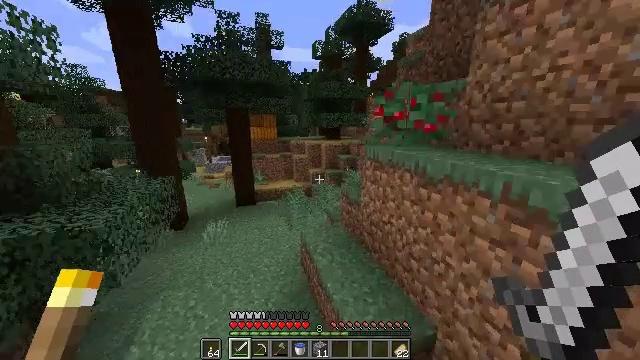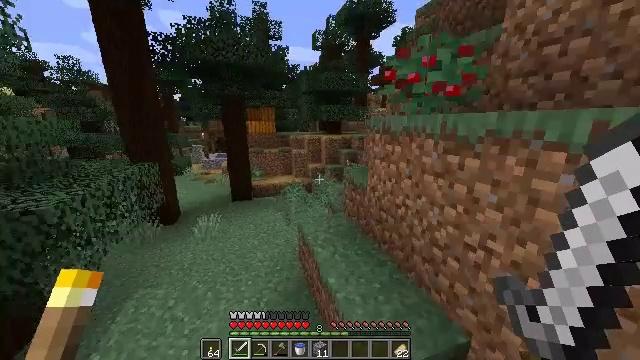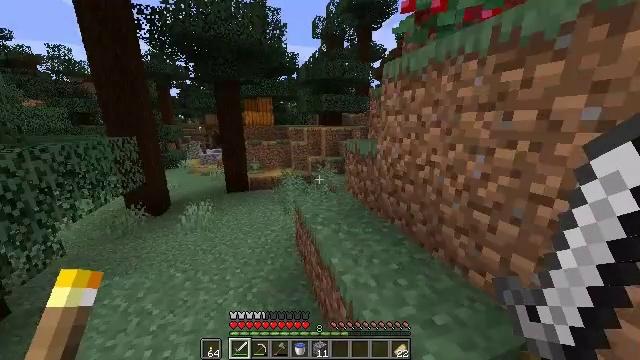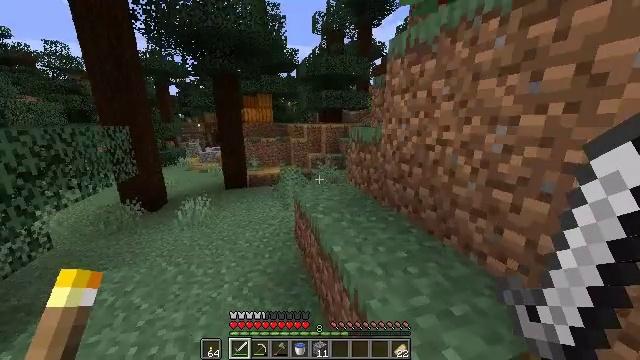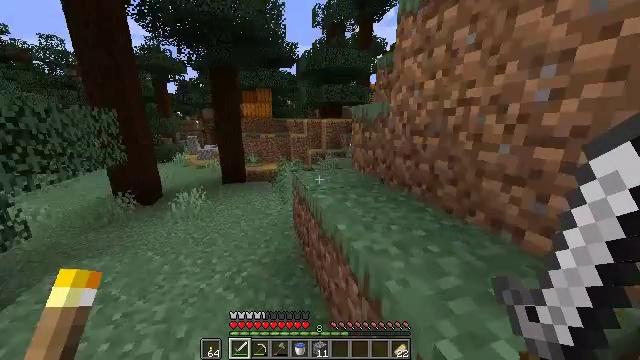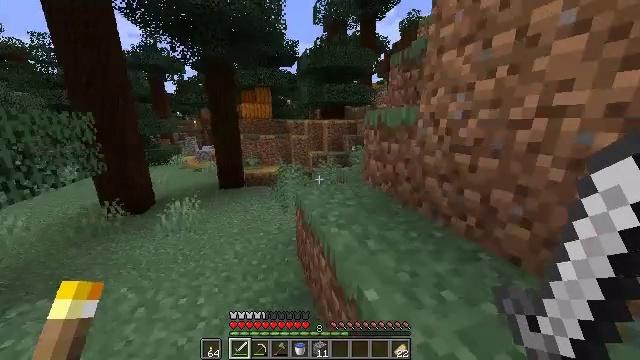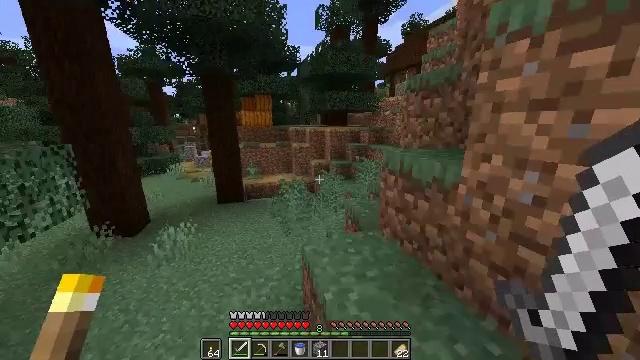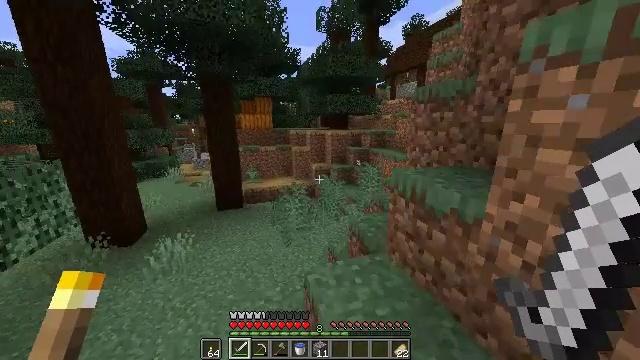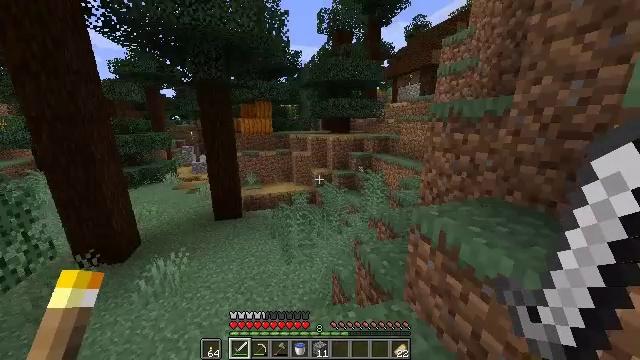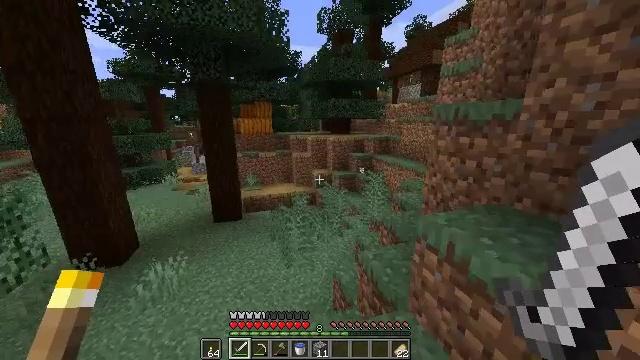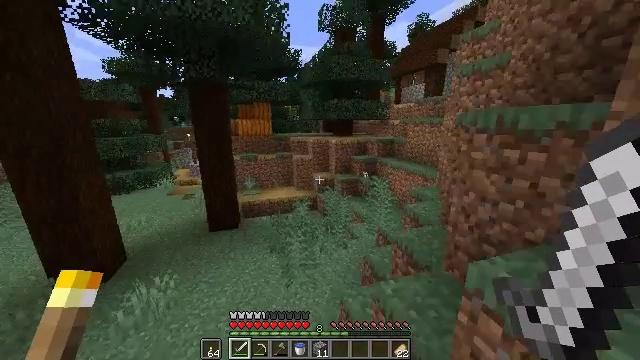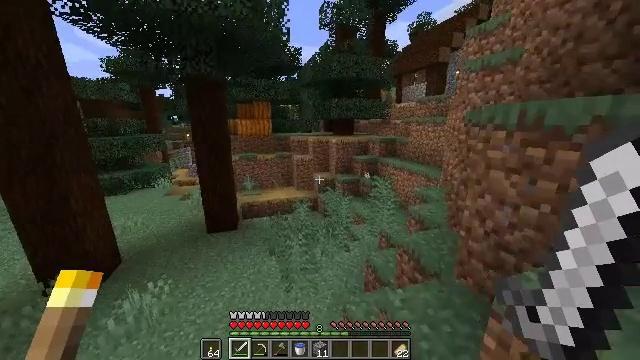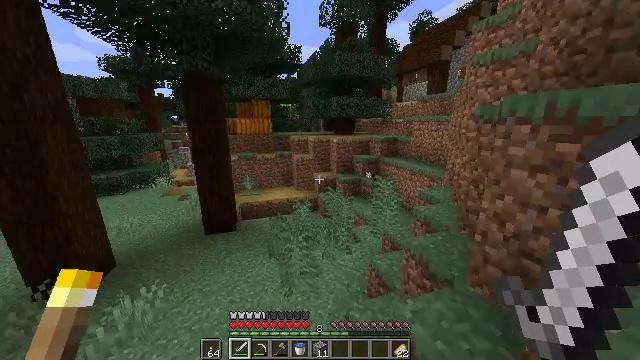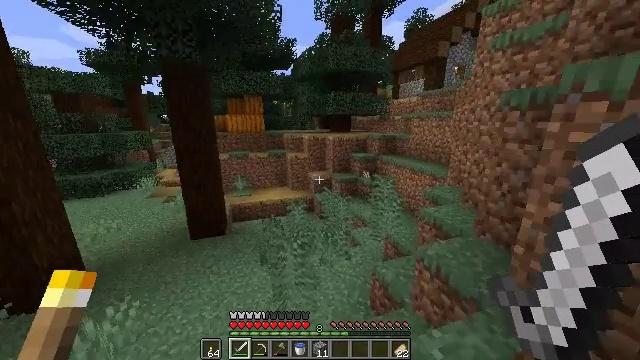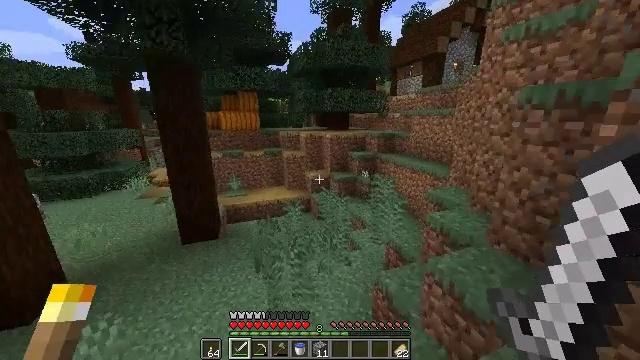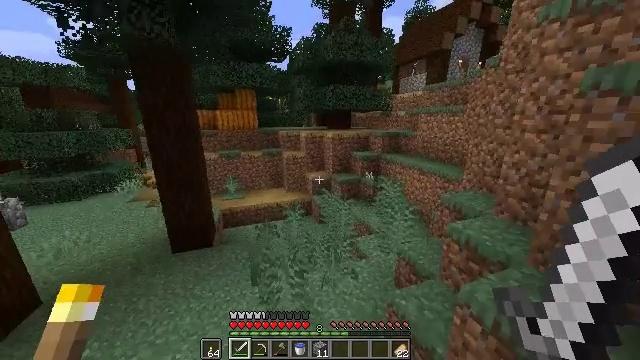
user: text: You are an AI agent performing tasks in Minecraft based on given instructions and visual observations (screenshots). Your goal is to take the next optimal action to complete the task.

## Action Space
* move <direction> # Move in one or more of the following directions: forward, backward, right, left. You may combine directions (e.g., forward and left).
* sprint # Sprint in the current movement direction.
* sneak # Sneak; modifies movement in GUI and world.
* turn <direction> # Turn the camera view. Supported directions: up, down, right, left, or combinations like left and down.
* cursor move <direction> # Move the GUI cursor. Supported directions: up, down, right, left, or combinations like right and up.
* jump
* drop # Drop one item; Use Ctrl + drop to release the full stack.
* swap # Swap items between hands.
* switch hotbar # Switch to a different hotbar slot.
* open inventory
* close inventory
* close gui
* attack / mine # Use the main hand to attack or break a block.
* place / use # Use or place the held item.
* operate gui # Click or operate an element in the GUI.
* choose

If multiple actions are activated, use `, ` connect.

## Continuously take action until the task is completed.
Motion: motion action
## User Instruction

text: Collect spruce leaves for landscaping.
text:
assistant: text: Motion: move forward, sprint
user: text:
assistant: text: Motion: move forward, sprint, jump
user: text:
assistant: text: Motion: move forward and move left, sprint, jump
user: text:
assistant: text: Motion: move forward and move left, sprint, jump
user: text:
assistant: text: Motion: move forward and move left, sprint, jump
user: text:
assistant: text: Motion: move forward, sprint, jump
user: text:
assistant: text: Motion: move forward, sprint, jump
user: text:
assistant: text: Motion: move forward, sprint, jump
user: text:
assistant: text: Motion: move forward, sprint, jump
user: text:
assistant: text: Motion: move forward, sprint, jump
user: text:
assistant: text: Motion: move forward, sprint, jump
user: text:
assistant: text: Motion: move forward, sprint, jump
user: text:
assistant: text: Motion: move forward, sprint, turn right, jump
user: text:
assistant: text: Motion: move forward, sprint
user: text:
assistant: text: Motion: move forward, sprint
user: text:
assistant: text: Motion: move forward, sprint
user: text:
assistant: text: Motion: move forward, sprint
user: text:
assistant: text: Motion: move forward, sprint, turn right and up
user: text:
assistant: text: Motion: move forward, sprint, turn right
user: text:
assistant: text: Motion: move forward, sprint, turn right
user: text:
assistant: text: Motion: move forward, sprint, turn right
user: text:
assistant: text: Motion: move forward, sprint
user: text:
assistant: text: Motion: move forward, sprint
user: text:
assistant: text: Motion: move forward, sprint, turn up
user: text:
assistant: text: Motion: move forward, sprint
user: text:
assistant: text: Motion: move forward, sprint
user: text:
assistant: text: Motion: move forward, sprint
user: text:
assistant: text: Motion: move forward, sprint
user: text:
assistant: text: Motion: move forward, sprint
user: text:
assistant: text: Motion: move forward, sprint, turn left